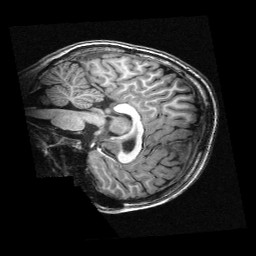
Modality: T1w
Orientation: sagittal
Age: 10
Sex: male
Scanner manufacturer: siemens
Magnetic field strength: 3 T
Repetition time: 2.3 s
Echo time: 0.00336 s